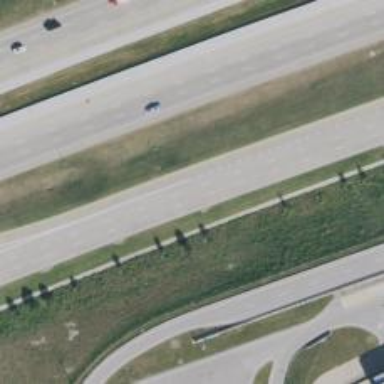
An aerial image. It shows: Secondary road with frontage road.